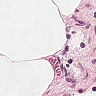
Metastatic tissue present: no